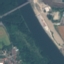
Label: River